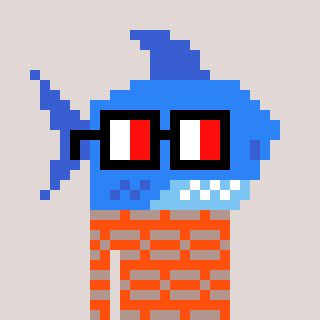
a pixel art character with square glasses with black frames and red eyes, a shark-shaped head and a orange-colored body on a warm background